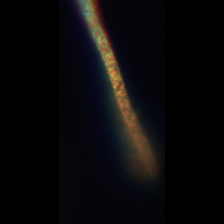
Taxon: Chaetoceros
Group: Diatoms